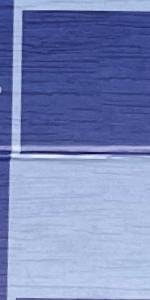
Label: Empty